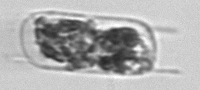
Label: Hemiaulus